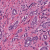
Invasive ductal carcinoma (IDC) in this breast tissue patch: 1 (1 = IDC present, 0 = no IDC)